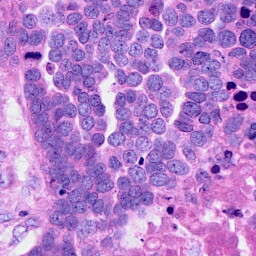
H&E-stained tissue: Ovarian